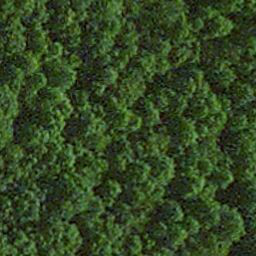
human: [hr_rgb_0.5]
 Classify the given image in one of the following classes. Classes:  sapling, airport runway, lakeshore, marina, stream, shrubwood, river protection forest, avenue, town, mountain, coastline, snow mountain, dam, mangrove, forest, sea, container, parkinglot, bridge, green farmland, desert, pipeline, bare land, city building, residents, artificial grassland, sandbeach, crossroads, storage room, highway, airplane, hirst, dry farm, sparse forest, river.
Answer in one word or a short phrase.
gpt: forest